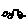
Label: car